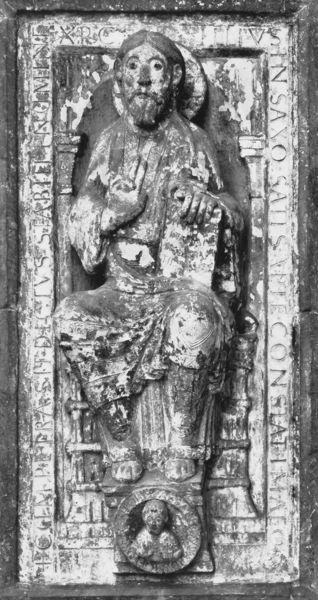
Titel: Reliefplatte am Doppelportal der Nordvorhalle von St. Emmeram, Thronender Christus, am Schemel im Medaillon Abt Reginward
Institution: Regensburg, St. Emmeran
Schlagwörter: hand, mann, sitzen, finger, geste, holz, bart, rahmen, stein, kirche, figur, gewand, mantel, sessel, sitzend, saum, statue, relief, schrift, füsse, hocker, thron, inschrift, foto, buch, rechteck, barfuß, schwarzweiß, altar, schnitzerei, gestus, heiligenschein, nimbus, christus, grab, jesus, mittelalter, romanik, segen, segnen, fingerzeig, heiliger, fresko, latein, umschrift, regensburg, grabplatte, gemme, salvator, körperlichkeit, pantokrator, nimbu, heiliggenschein, segen hand, maestas